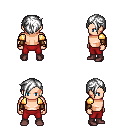
a pixel art fantasy rpg character, male body template, human, light skin, gold arm armor, red pants, white pixie cut hairstyle, leather bracers, maroon shoes, four views (front, back, left, right), 2x2 character sprite sheet, small pixel art, hard edges, no anti-aliasing